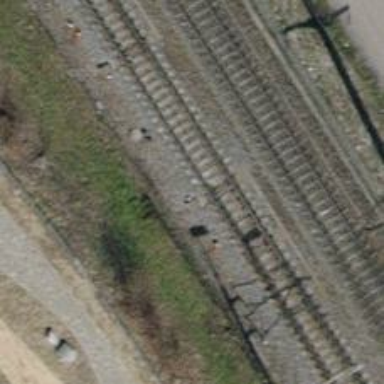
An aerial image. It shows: Railway switch.